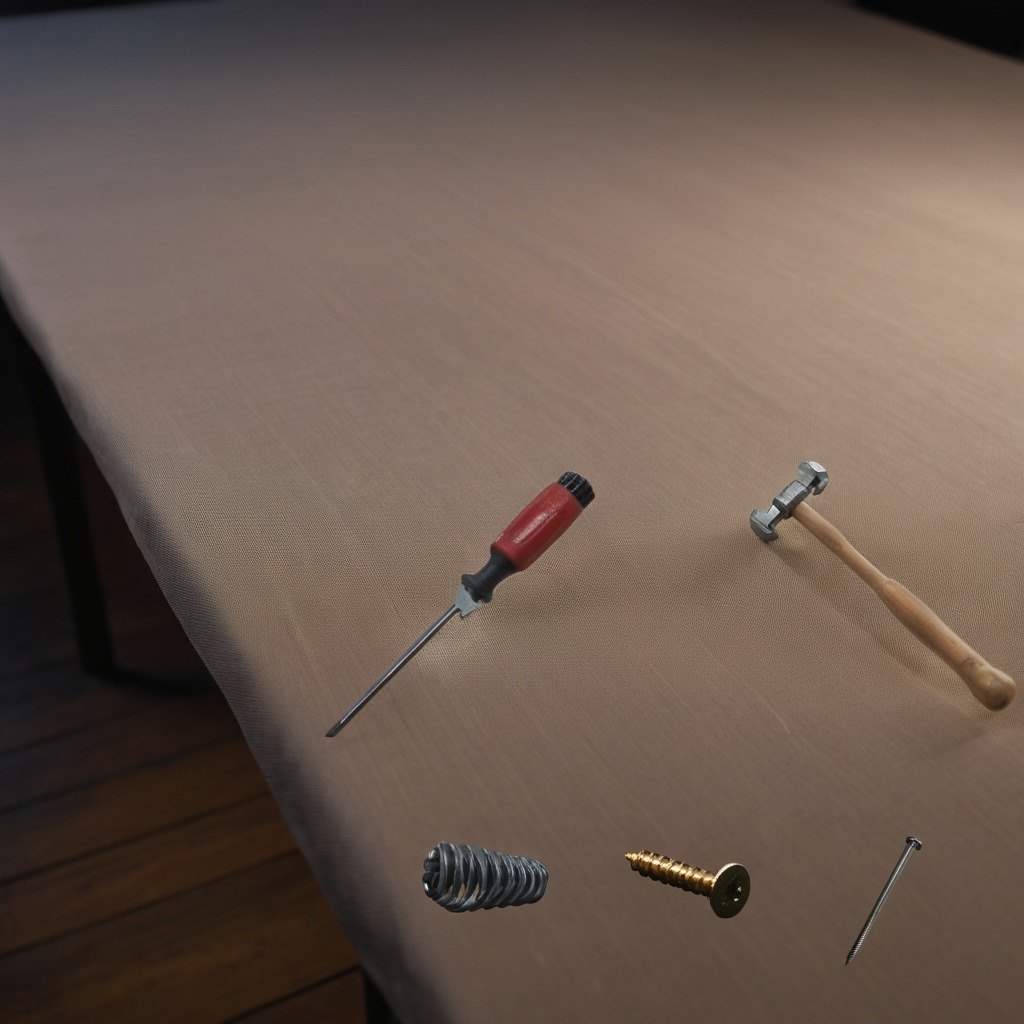
A metal machine screw, a hammer, an iron nail, a coiled metal spring, and a screwdriver are lying on the wooden table.